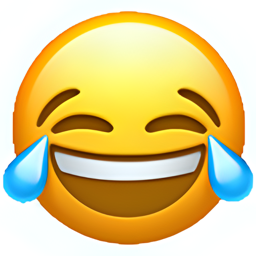
Name: face with tears of joy
Emoji: 😂
Group: Smileys & Emotion
Sub-group: face-smiling